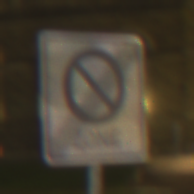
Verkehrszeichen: EndeEingeschraenktesHalteverbotZone
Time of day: Night
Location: Outdoor (Urban)
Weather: Overcast
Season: NotSpecified
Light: Artificial